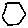
Label: hexagon